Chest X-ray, PA view. Patient: 14 years old, sex F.
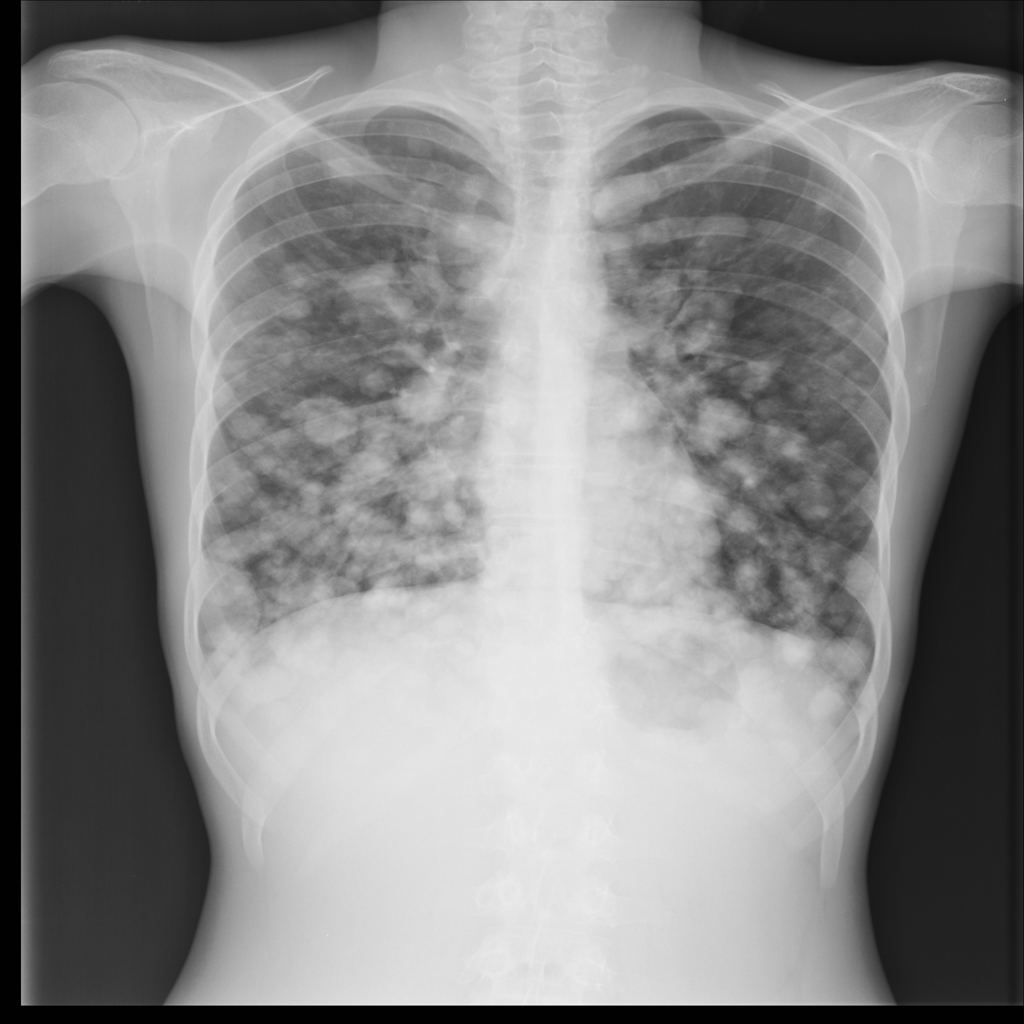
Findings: Nodule